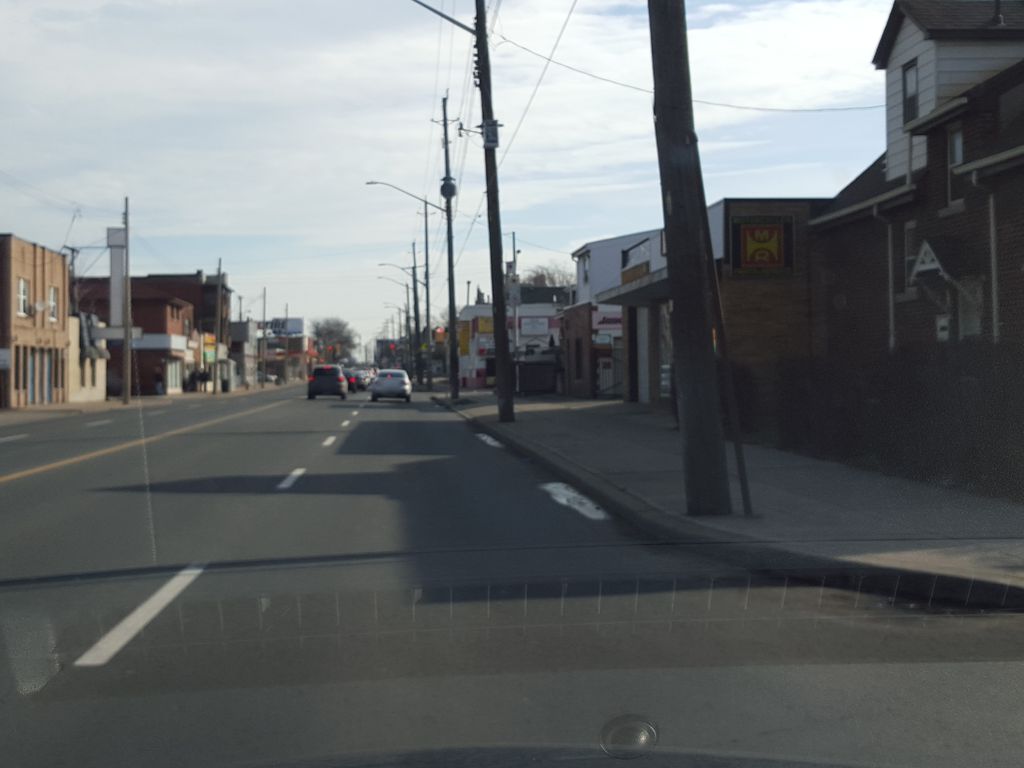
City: hamilton